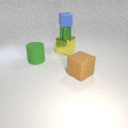
small blue rubber cube above small green metal cylinder